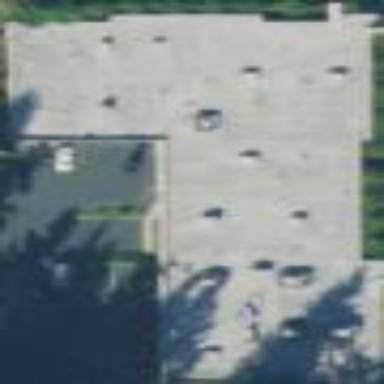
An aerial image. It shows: Office building.